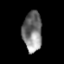
Tissue: lung
Cell type: Epithelial cells
Senescence score: 0.1507
Nuclear area (px): 766
Mean DAPI intensity: 120.894